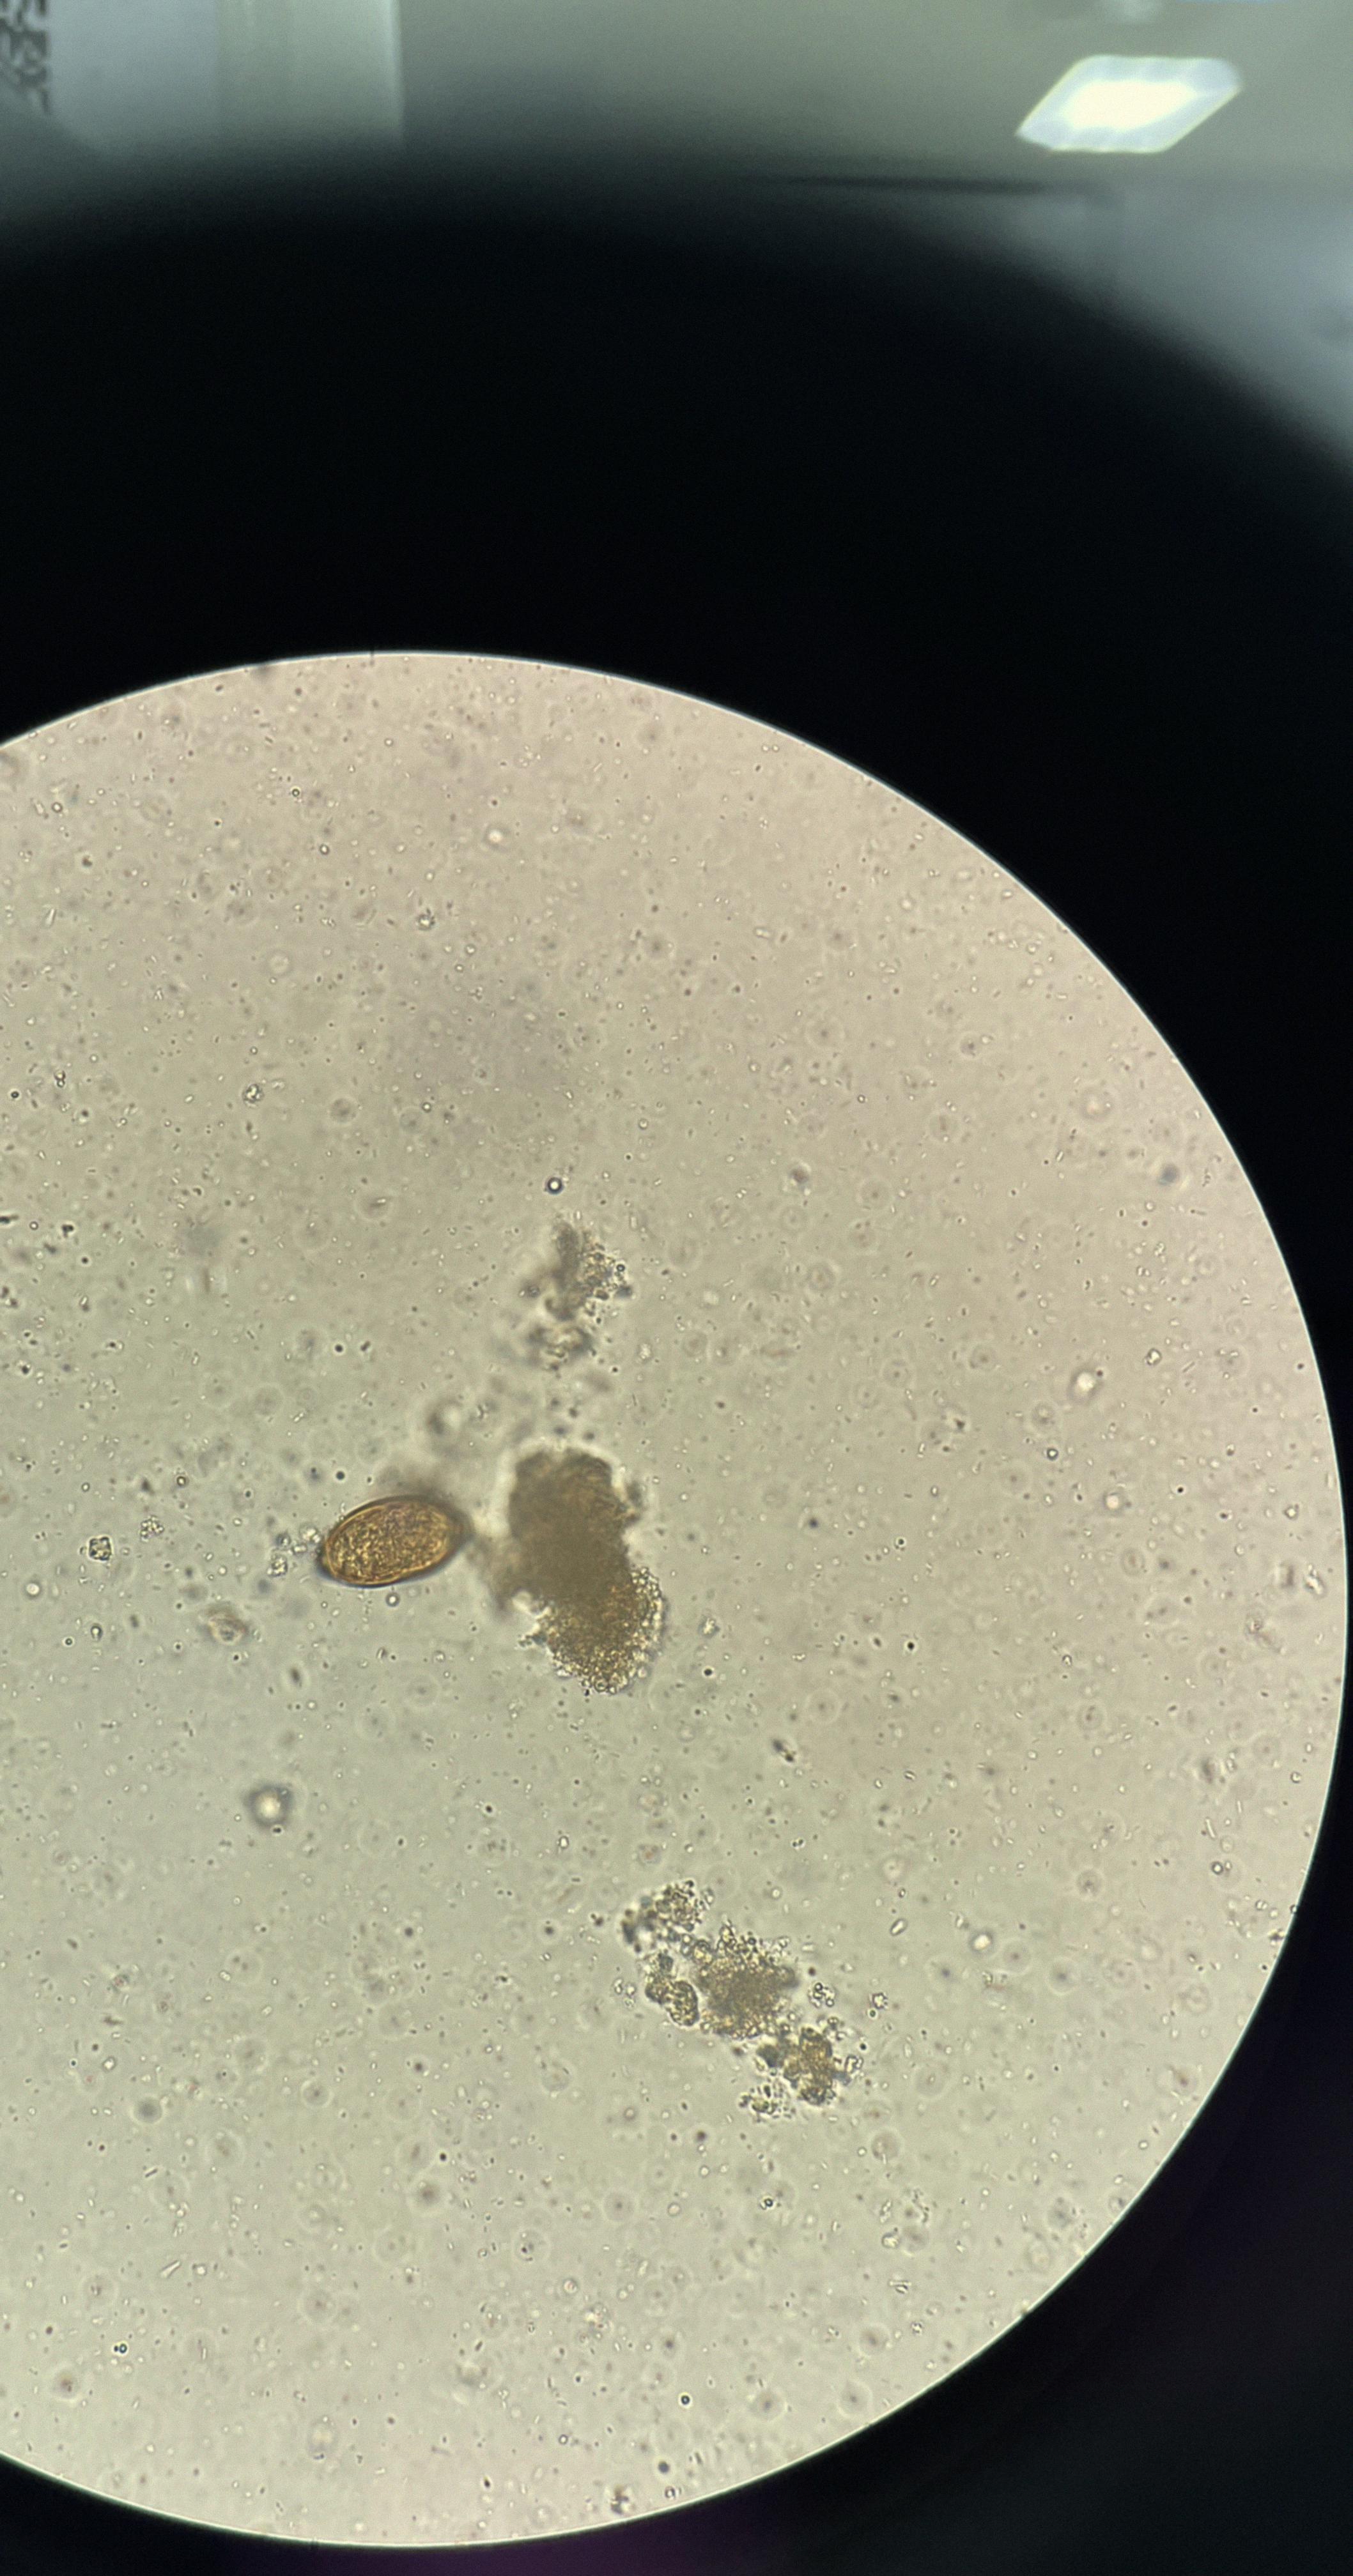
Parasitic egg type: Trichuris trichiura